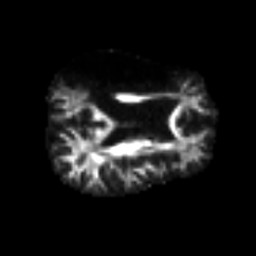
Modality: FA
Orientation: axial
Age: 54
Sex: male
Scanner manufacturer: siemens
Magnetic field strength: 3 T
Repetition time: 4.4 s
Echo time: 0.1 s